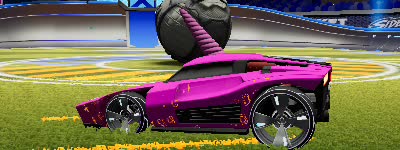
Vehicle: breakout